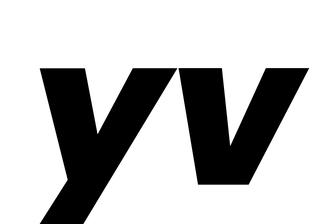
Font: Poppins-ExtraBoldItalic